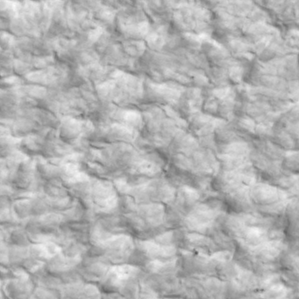
Label: non_frost